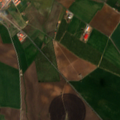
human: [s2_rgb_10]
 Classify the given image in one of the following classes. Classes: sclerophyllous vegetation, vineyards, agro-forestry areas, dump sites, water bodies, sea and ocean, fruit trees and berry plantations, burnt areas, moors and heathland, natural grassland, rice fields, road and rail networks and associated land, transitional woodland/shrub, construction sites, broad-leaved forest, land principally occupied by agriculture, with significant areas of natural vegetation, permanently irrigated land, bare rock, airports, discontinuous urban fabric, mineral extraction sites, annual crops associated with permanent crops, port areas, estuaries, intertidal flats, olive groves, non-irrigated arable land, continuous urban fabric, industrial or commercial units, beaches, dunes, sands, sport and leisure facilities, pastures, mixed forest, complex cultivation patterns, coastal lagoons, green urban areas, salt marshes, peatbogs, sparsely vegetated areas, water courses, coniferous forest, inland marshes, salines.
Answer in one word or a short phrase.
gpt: discontinuous urban fabric, non-irrigated arable land, permanently irrigated land, olive groves, complex cultivation patterns